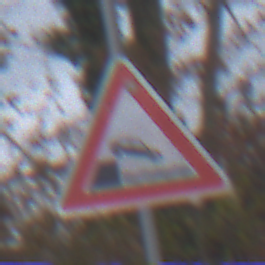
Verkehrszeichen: Ufer
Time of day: MorningAfternoon
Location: Outdoor (Nature)
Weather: Overcast
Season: NotSpecified
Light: Natural